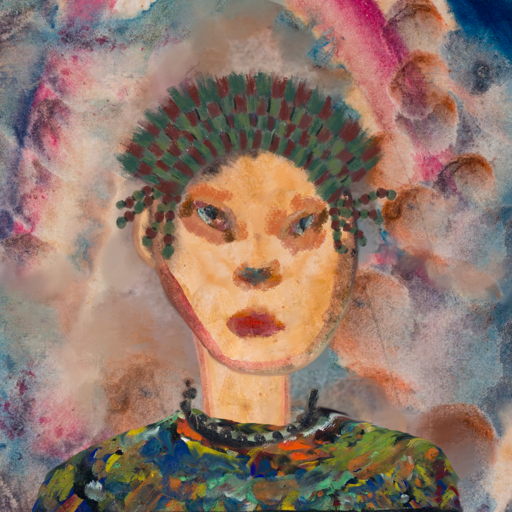
Background: Rupkatha, Head And Neck Front: Childish, Face Front: Boggyland, Bust: An_Impression, Hair Front: Blank, Head Accessory: After_Raid_Crown, Second Necklace: Blank, Necklace: Childish, Baby: Blank